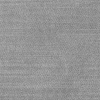
Atmospheric dust classification: not_dusty